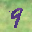
Label: 9